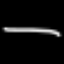
Label: line